Question:
I need to check if a cell is empty and store a message to then create a new cell in every row that contains all the messages
But I don't know know how to work with DevExpress can someone help with my code
'''
string Name = "First Name";
string FName = "Father Name";
string LName = "Last Name";
string EmpCode = "Employee Code";
string Tax = "Tax#";
string SocSec = "Soc.Sec#";
string EmpType = "Employment Type";
string DepCode = "Department Code";
string DepDesc = "Department Description";
private void simpleButton1_Click(object sender, System.EventArgs e)
{
try
{
OleDbConnection con = new OleDbConnection();
con.ConnectionString = "Provider=Microsoft.Ace.OLEDB.12.0;Data Source=C:\Users\pc\Documents\Emp.xlsx;Extended Properties="Excel 12.0;HDR=Yes"";
con.Open();
DataTable dtSchema;
dtSchema = con.GetOleDbSchemaTable(OleDbSchemaGuid.Tables, new object[] { null, null, null, "TABLE" });
OleDbCommand Command = new OleDbCommand ("select * FROM [" + dtSchema.Rows[0]["TABLE_NAME"].ToString() + "]", con);
OleDbDataAdapter da = new OleDbDataAdapter(Command);
DataSet ds = new DataSet ();
da.Fill(ds);
dataGrid1.DataSource = ds.Tables[0];
}
catch (Exception ex)
{
MessageBox.Show(ex.Message);
}
'''
This loop isn't giving me the right message about empty cells I think it's not right what i wrote maybe there's another better way...
'''
for (int rows = 0 ; rows < gridView3.RowCount ; rows ++)
{
string[] msg = new string[50];
if ((gridView3.GetRowCellValue(rows, gridView3.Columns["LName"])) == null)
{
msg[rows] = "name missing";
}
}
'''
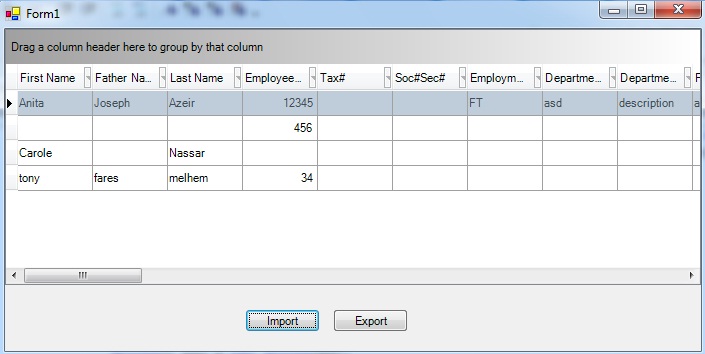
Answer: From what I know the cell's value won't be null. The underlying datasource however will have a null value.
To check if a cell's data is null or summed from nulls:
'''
private bool IsNullValue(PivotDrillDownDataSource ds, PivotGridField field)
{
if (ds.RowCount == 0 || field == null) return false;
for (int i = 0; i < ds.RowCount; i++)
{
if (Equals(ds[i][field], null))
return true;
}
return false;
}
'''
To change text in null cell:
'''
if (IsNullValue(e.CreateDrillDownDataSource(), e.DataField))
e.DisplayText = "NULL OR SUM WITH NULL";
'''